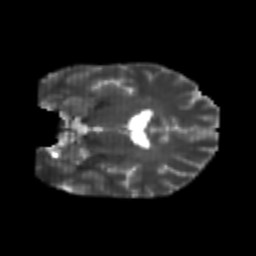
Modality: T2w
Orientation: coronal
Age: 24
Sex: male
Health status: healthy
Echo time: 0.074 s